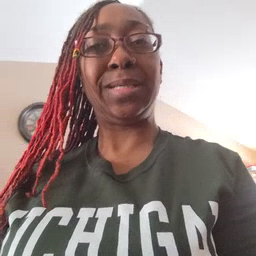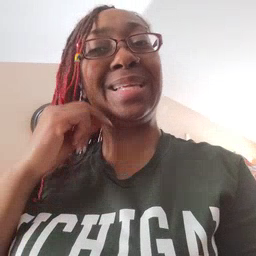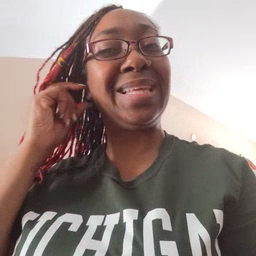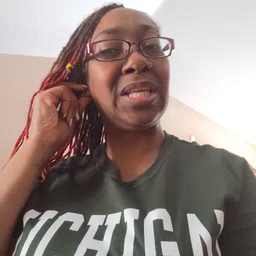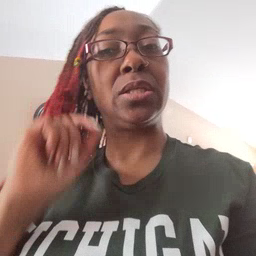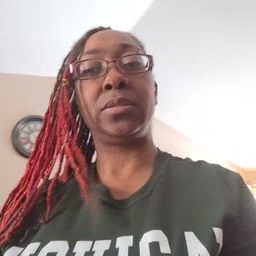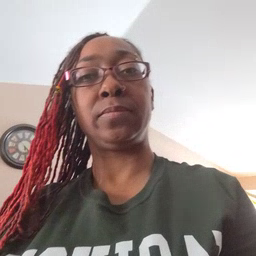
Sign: ear